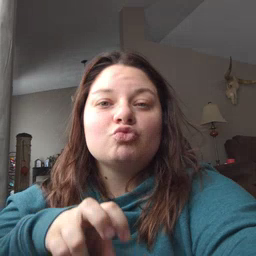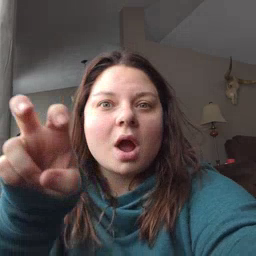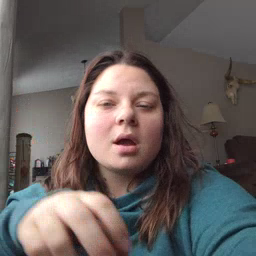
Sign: ride